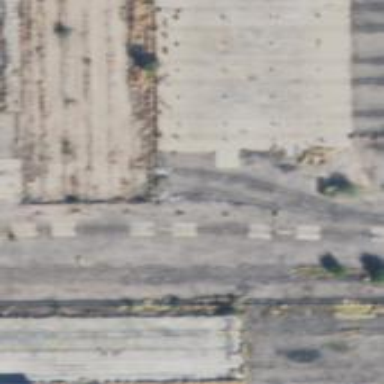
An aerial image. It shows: Abandoned railway.